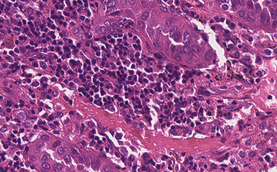
Tumor epithelial tissue: yes
Tumor-associated stroma tissue: yes
Normal tissue: no